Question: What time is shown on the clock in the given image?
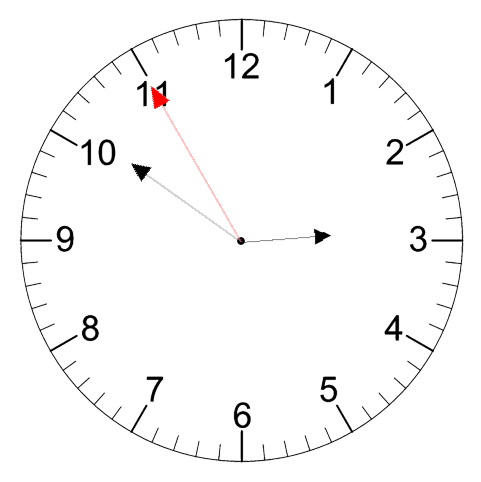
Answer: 02:50:55